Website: macys
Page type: billing-address
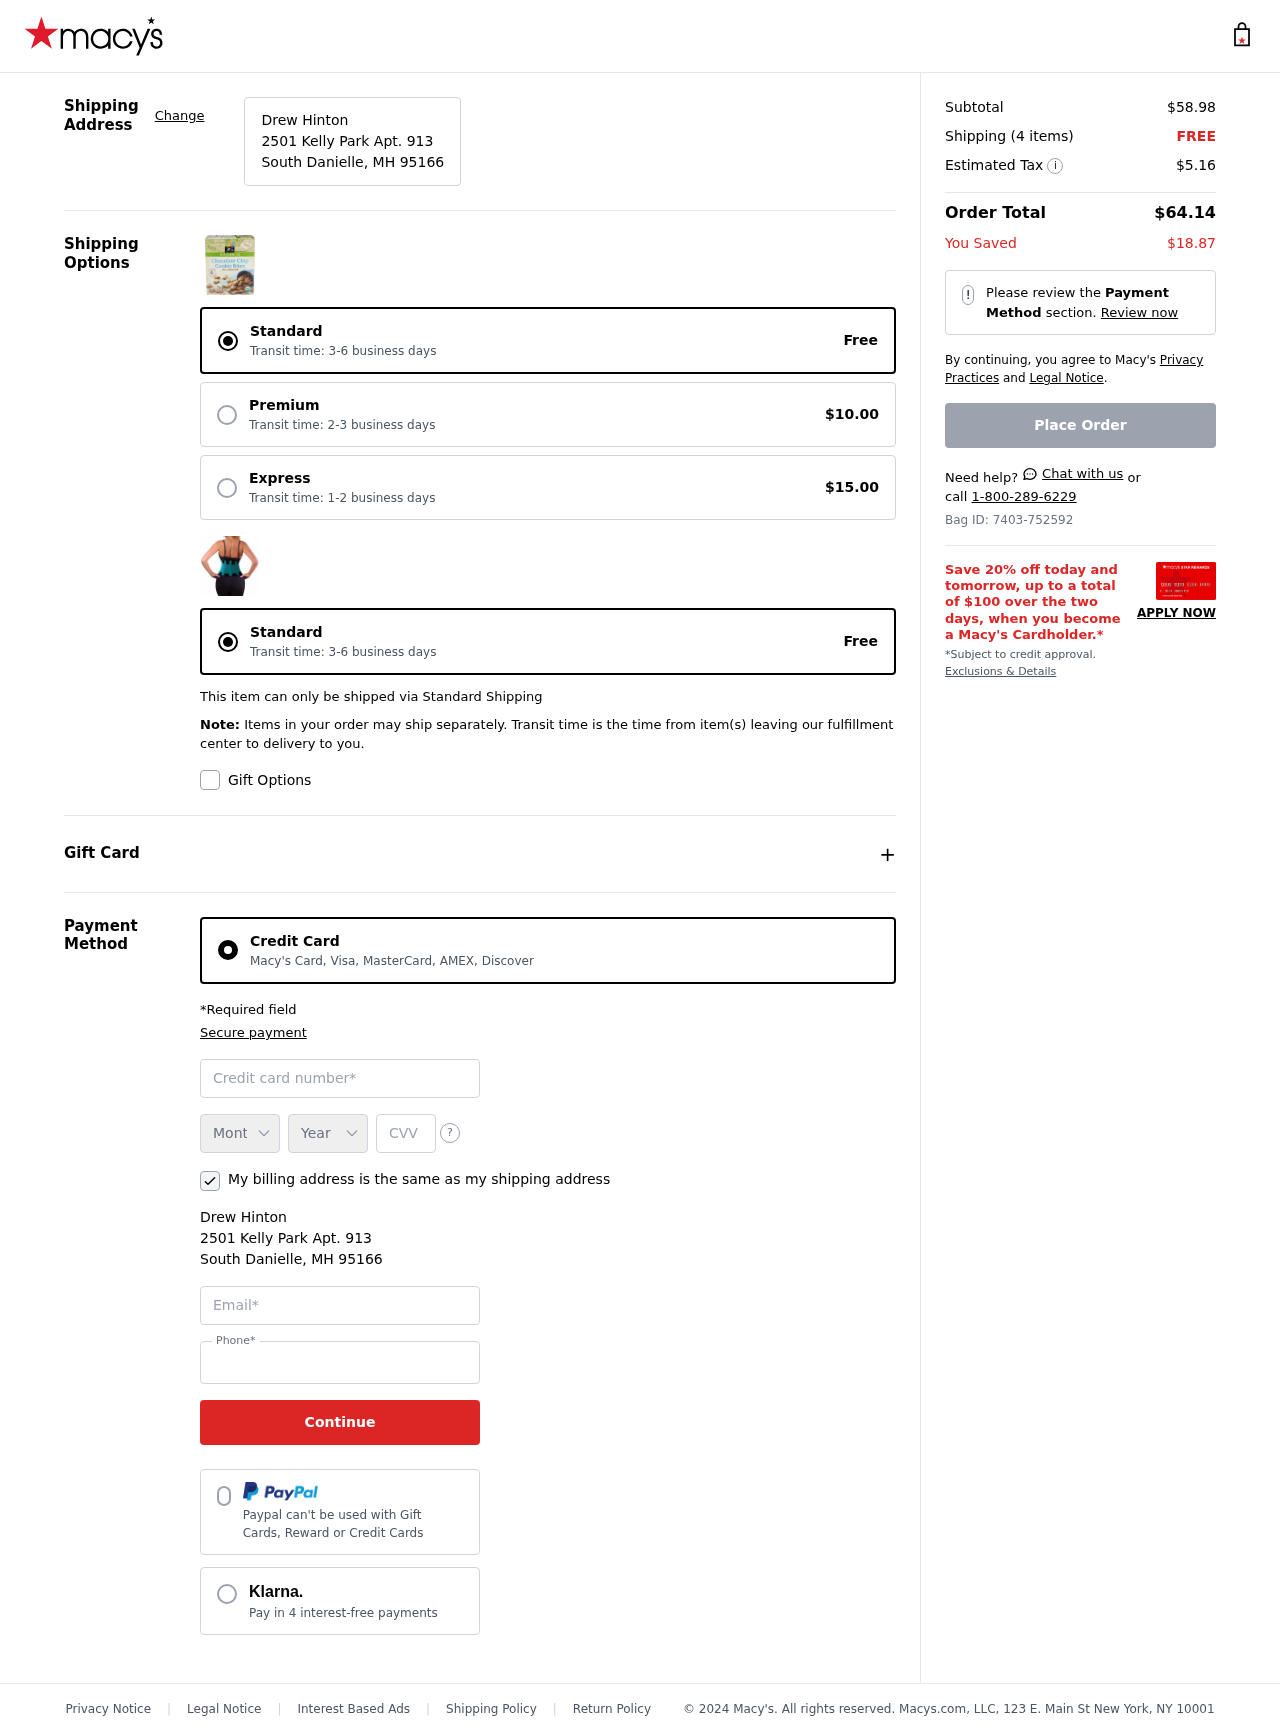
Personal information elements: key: PII_CARD_CVV
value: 772
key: PII_CARD_EXPIRY_MONTH
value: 12
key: PII_CARD_EXPIRY_YEAR
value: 27
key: PII_CARD_NUMBER
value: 2237 3633 6064 1974
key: PII_CITY_STATE_ZIP
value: South Danielle, MH 95166
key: PII_EMAIL
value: drew_hinton@hotmail.com
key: PII_FULLNAME
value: Drew Hinton
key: PII_PHONE
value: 8828473316
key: PII_STREET
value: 2501 Kelly Park Apt. 913
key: PII_FULLNAME2
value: Drew Hinton
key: PII_STREET2
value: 2501 Kelly Park Apt. 913
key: PII_CITY_STATE_ZIP2
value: South Danielle, MH 95166
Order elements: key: ORDER_SUBTOTAL
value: $58.98
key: ORDER_NUM_ITEMS
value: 4
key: ORDER_SHIPPING_COST
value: FREE
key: ORDER_TAX
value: $5.16
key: ORDER_TOTAL
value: $64.14
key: ORDER_SAVINGS
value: $18.87
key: ORDER_ID
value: Bag ID: 7403-752592